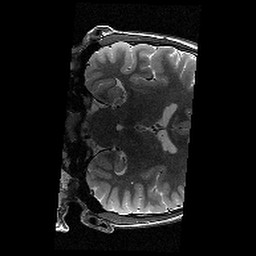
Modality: T2w
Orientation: coronal
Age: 12
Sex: male
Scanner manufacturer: siemens
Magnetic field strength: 3 T
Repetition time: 9.23 s
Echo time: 0.067 s